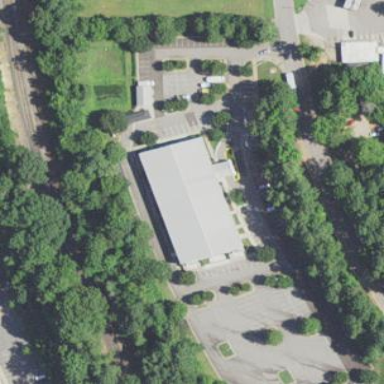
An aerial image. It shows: Commercial building.